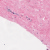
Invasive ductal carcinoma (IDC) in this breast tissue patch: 0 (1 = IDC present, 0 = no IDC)